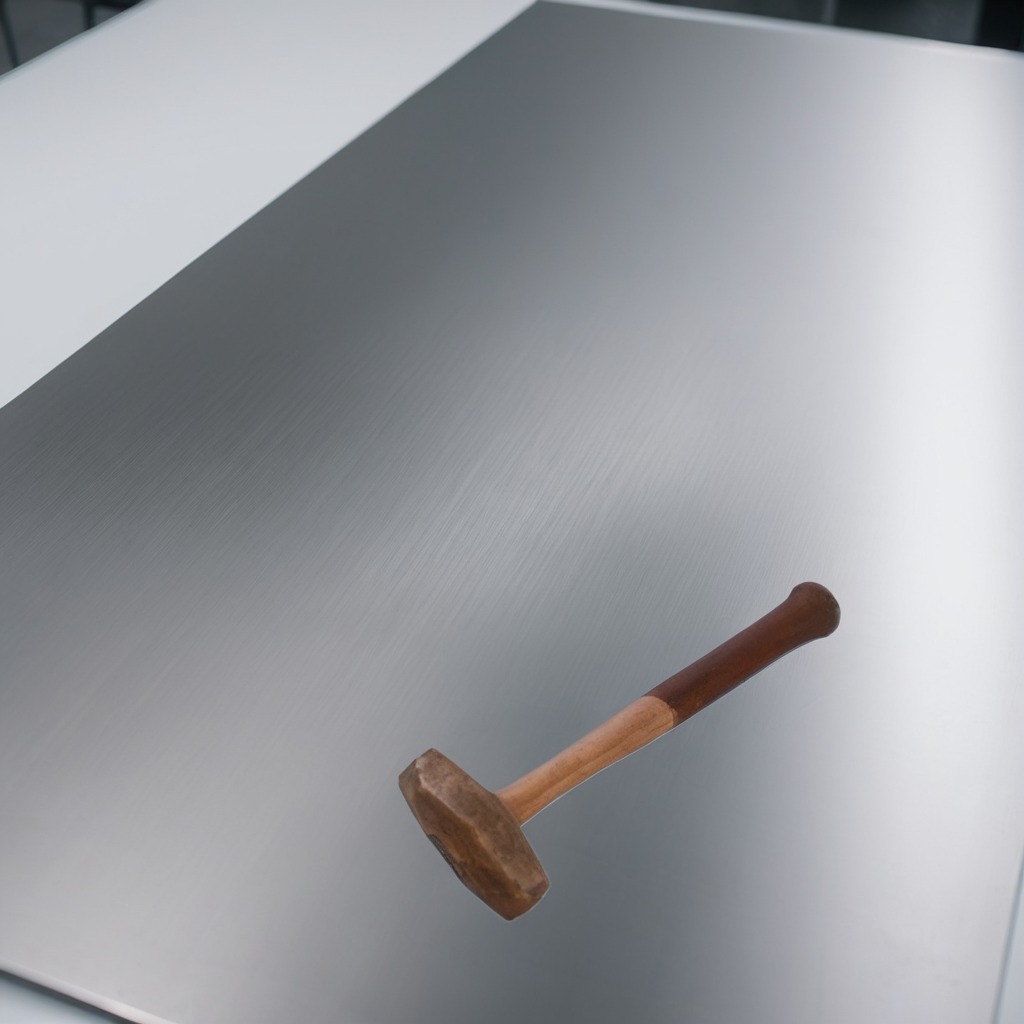
A hammer is lying on the stainless steel table.